Interaction volume radius: 10 \u00c5
Interaction volume height: 15 \u00c5
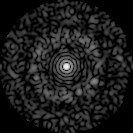
Disorder parameter: 0.8297